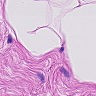
Metastatic tissue present: no